Field crop: tomato
Growth stage: 2
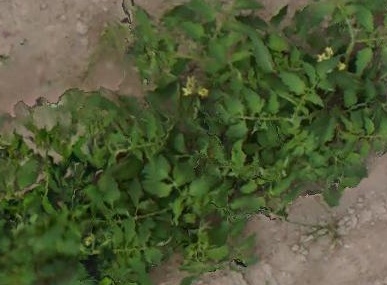
Species: tomato